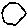
Label: circle